Field crop: tomato
Growth stage: 1
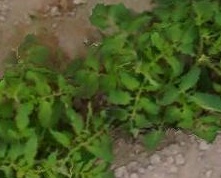
Species: tomato